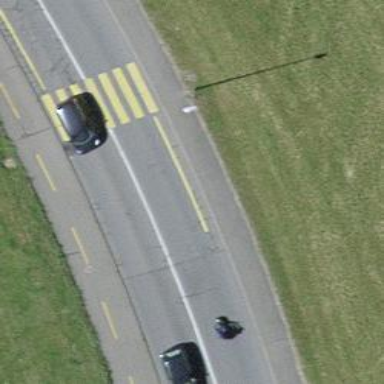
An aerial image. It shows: Secondary road with asphalt surface. There are separate sidewalks on both sides.